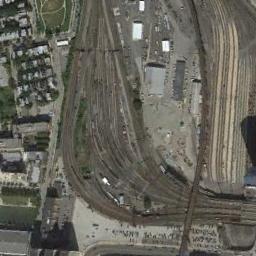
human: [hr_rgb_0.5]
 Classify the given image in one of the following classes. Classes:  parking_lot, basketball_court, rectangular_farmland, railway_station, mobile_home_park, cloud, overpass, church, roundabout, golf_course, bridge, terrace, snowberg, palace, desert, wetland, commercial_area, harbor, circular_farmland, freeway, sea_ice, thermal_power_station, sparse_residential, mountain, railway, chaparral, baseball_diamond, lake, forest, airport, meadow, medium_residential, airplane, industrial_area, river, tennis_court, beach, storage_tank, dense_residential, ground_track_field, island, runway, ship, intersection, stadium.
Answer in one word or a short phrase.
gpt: railway_station